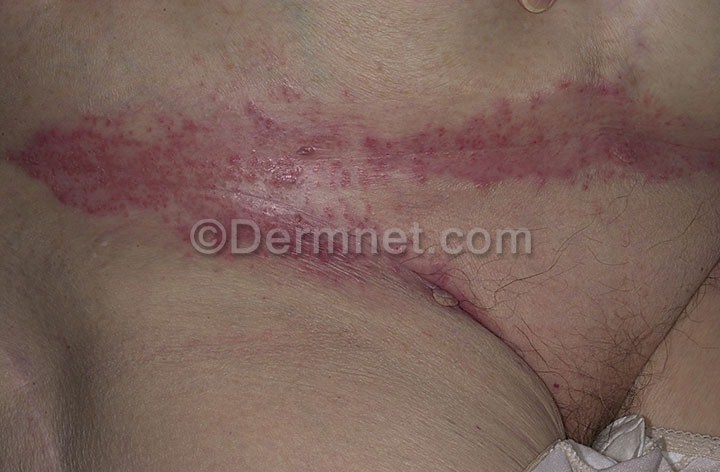
Disease: Tinea Ringworm Candidiasis and other Fungal Infections